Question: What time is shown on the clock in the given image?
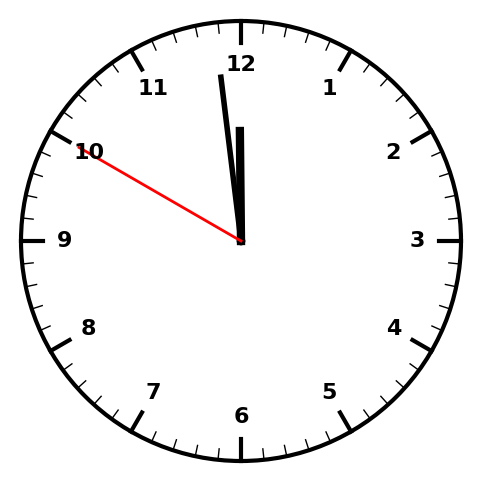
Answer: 11:58:50